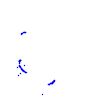
Particle: proton